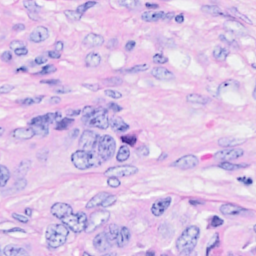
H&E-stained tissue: Breast